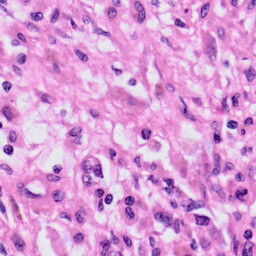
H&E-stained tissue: Skin